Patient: sex F, age 68
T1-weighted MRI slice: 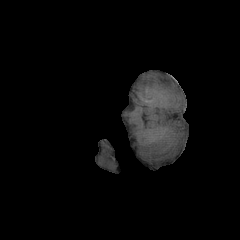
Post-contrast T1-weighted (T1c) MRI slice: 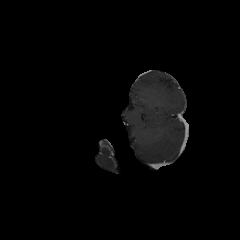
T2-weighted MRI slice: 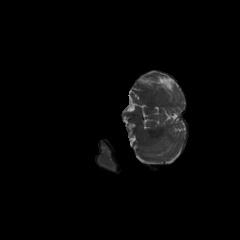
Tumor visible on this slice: no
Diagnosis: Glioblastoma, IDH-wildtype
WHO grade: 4